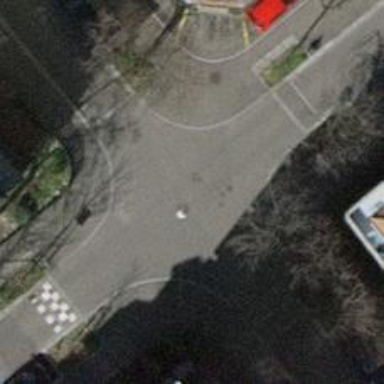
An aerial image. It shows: Traffic calming table.